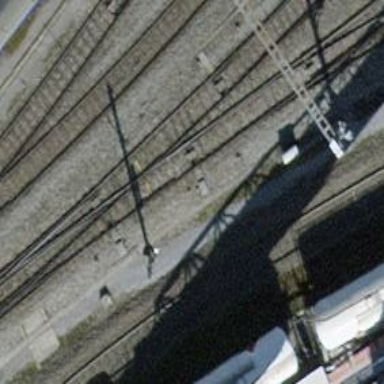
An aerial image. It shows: Single-track electrified railway yard with contact line electrification.